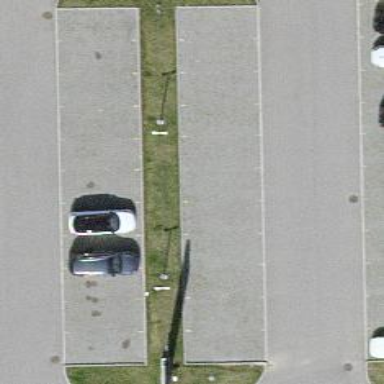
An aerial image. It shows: Parking area.